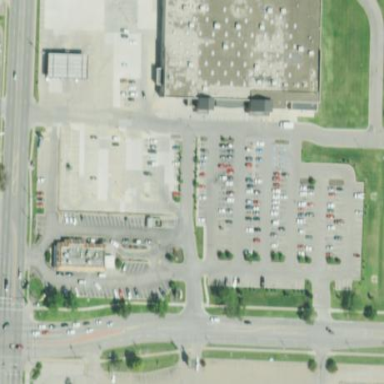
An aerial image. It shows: Retail area.